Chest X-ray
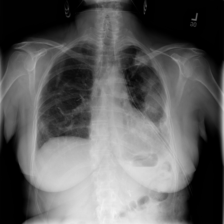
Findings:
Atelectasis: negative
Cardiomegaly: negative
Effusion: negative
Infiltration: negative
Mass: negative
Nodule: negative
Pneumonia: negative
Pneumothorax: negative
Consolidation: negative
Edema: negative
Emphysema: negative
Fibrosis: negative
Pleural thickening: negative
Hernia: negative